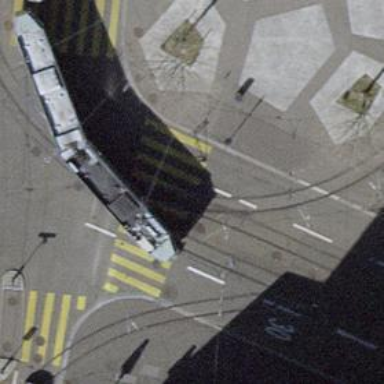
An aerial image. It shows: Tram crossing on the railway.